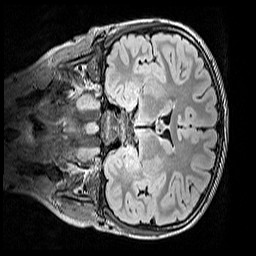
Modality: FLAIR
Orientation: coronal
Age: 9
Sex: male
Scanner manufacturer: siemens
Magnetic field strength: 3 T
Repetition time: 5 s
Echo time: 0.388 s